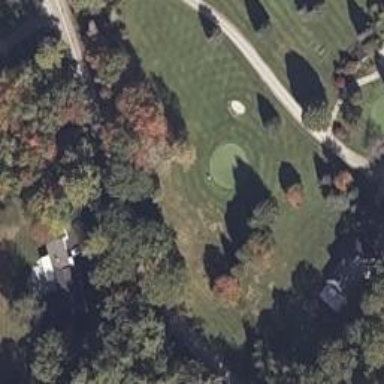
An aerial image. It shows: Golf hole.